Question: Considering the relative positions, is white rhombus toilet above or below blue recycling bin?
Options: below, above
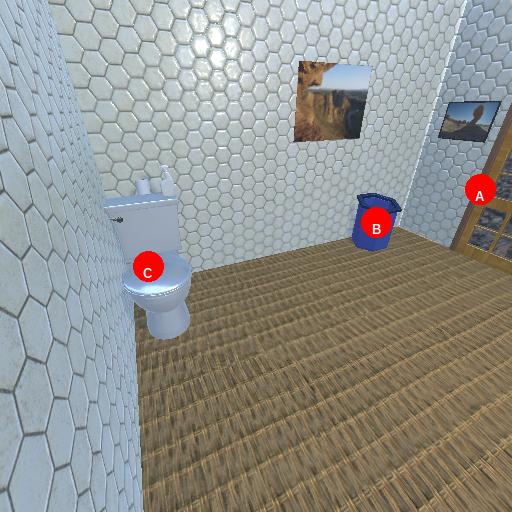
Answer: below